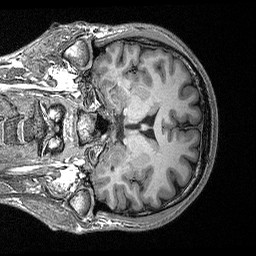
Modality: T1w
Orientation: coronal
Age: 22
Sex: male
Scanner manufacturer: siemens
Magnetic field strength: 3 T
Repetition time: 2.53 s
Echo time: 0.00309 s